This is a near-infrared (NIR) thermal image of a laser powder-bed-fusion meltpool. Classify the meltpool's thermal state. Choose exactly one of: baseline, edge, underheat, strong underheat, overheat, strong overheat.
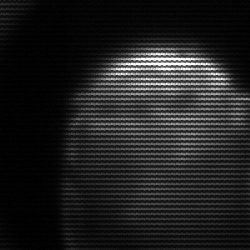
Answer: edge